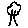
Label: tree